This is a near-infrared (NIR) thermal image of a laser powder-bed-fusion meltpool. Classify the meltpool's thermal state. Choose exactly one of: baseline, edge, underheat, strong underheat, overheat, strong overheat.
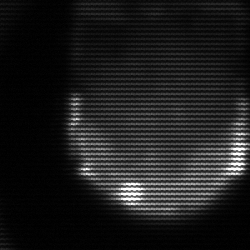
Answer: edge